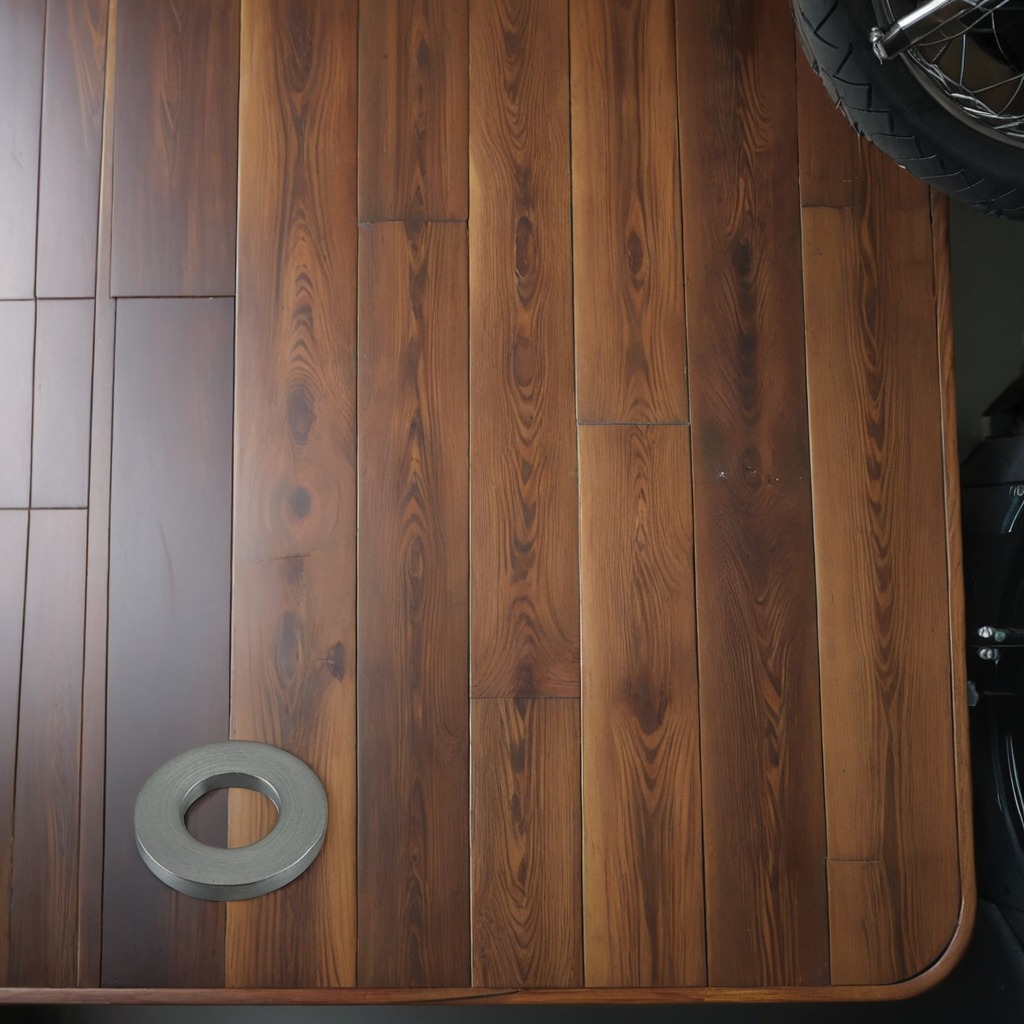
A flat metal washer is lying on the oil-spilled wooden table in a vintage motorcycle garage.